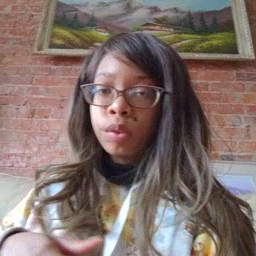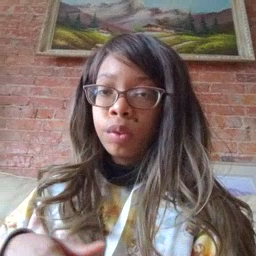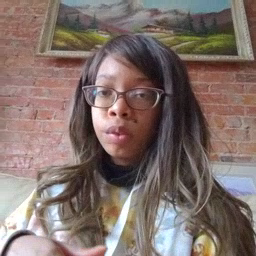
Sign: hungry